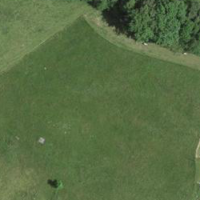
EUNIS habitat code: 25
Species observed at this site:
Allium ursinum